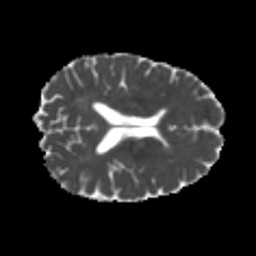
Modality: MD
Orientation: axial
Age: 26
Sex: male
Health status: healthy
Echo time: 0.074 s